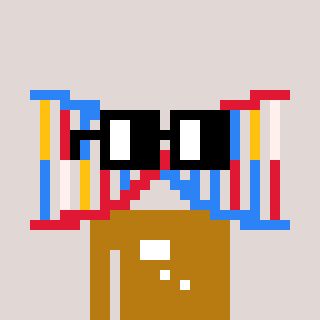
a pixel art character with square black glasses, a dna-shaped head and a gold-colored body on a warm background